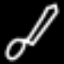
Label: pencil